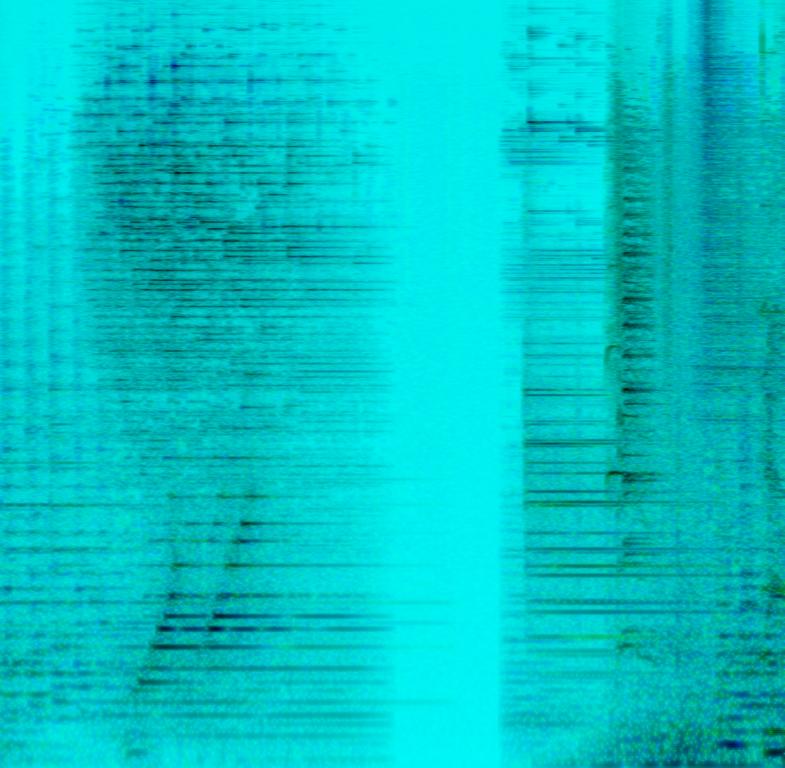
This pop song starts with children's voices singing a melody. This is accompanied by a tuba playing the low registers. A string section plays a repetitive staccato phrase. This is followed by a phrase played on a trumpet and a descend run played on bells. The children's voice repeats the first melody once again. In between the sound of church bells is played. This song has a holiday feel. This song can be played in the intro credits of a holiday movie.